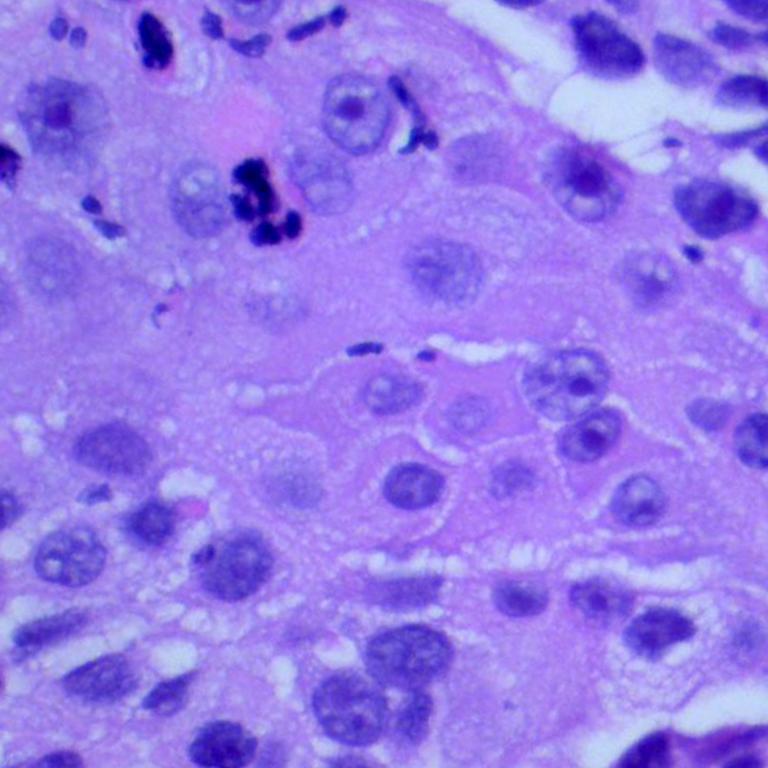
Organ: lung
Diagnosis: squamous carcinomas